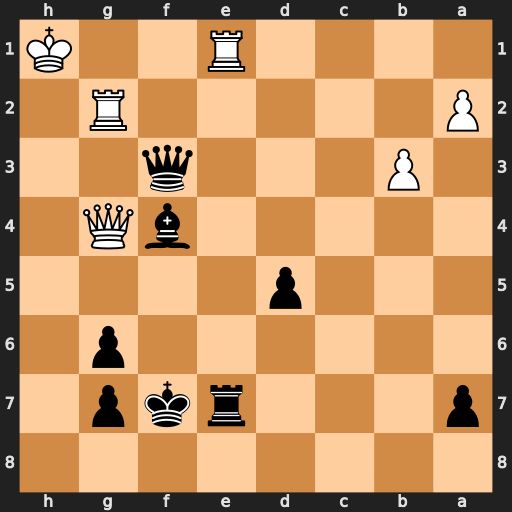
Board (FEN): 8/p3rkp1/6p1/3p4/5bQ1/1P3q2/P5R1/4R2K
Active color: b
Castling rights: -
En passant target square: -
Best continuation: Rxe1#